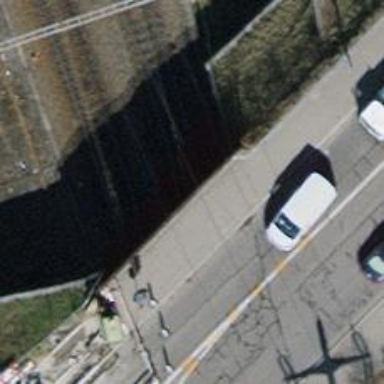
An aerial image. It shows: Tunnel with electrified rail tracks and contact line.